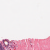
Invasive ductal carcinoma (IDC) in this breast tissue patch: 0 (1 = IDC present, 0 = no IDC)